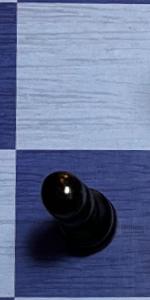
Label: Pawn_Black